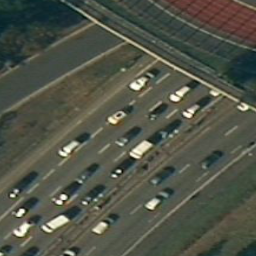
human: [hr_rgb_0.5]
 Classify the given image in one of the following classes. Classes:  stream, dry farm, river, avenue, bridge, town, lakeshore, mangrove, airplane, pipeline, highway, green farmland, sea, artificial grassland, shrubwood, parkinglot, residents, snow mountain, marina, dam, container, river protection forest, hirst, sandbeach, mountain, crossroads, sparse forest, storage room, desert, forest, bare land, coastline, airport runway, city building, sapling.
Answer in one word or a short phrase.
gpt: highway